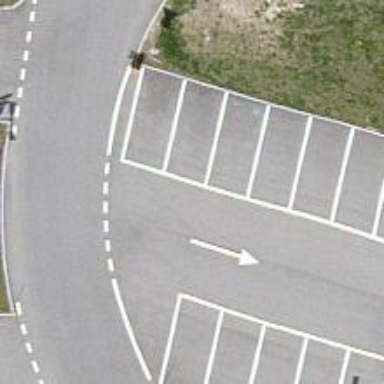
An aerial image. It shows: Road serving as parking aisle.